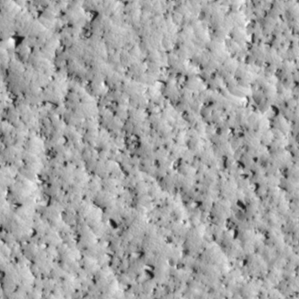
Label: non_frost